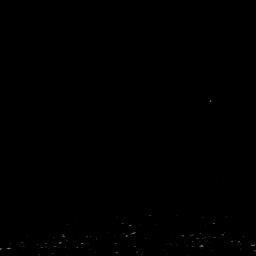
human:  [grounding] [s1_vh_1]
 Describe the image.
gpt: In the satellite image, there is  <ref>1 small ship </ref> <box>[[77, 34, 84, 42, 0]]</box> located at right.